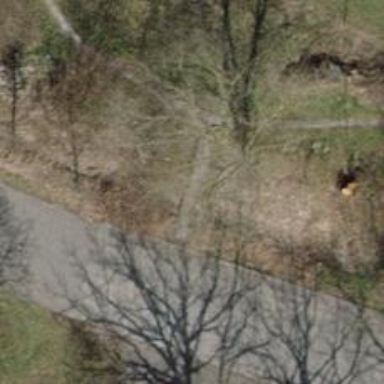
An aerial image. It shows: Path on bridge.